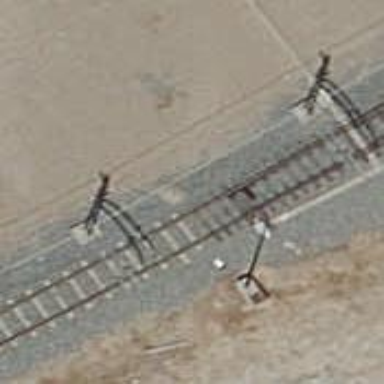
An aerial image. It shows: Railway switch.